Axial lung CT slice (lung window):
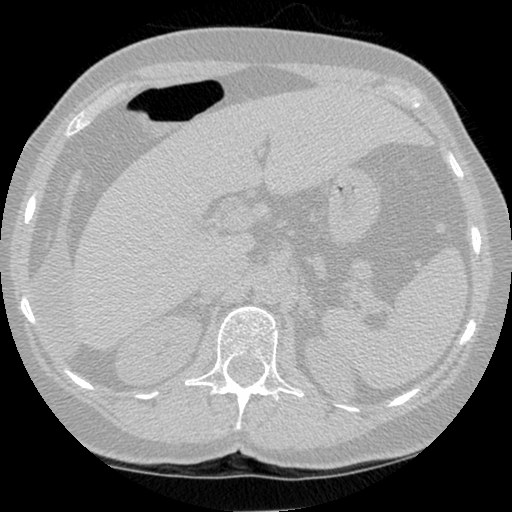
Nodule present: no